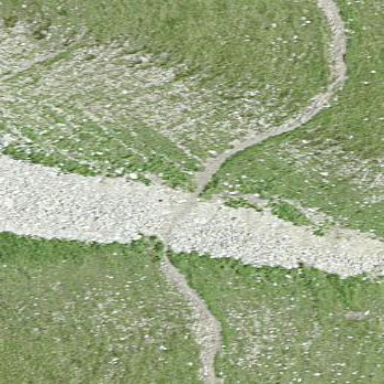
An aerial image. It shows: Scree landscape.